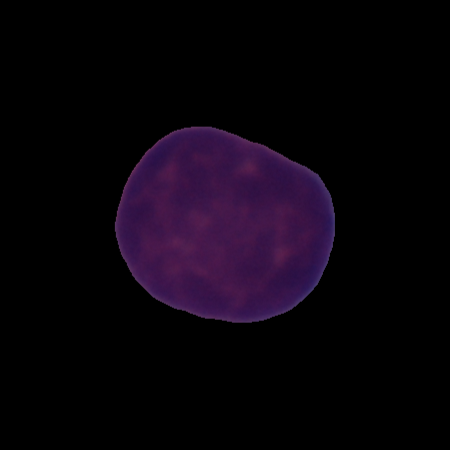
Label: cancer